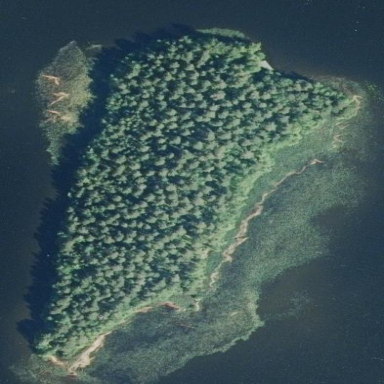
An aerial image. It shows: Islet.